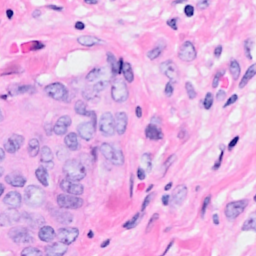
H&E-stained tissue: Breast